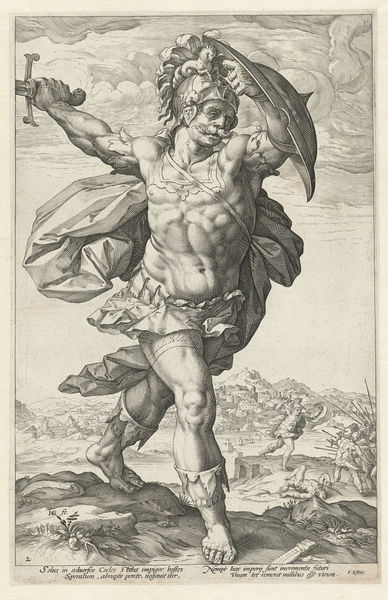
Titel: Horatius Cocles
Künstler: Hendrick Goltzius
Standort: Amsterdam
Institution: Rijksmuseum
Schlagwörter: guerre, personnage